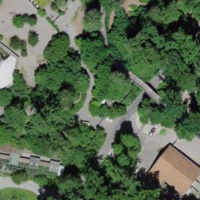
EUNIS habitat code: 53
Species observed at this site:
Allium ursinum
Aruncus dioicus
Fagus sylvatica